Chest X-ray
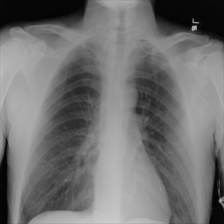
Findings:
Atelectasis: negative
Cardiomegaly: negative
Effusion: negative
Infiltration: negative
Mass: negative
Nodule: negative
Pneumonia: negative
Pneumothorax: negative
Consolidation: negative
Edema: negative
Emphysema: negative
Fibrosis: negative
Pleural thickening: negative
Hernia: negative